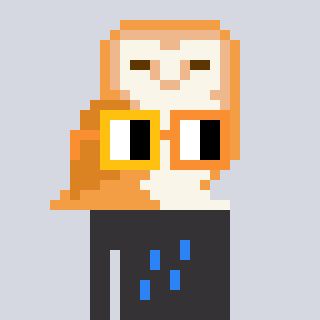
a pixel art character with square yellow and orange glasses, a owl-shaped head and a grayscale-colored body on a cool background